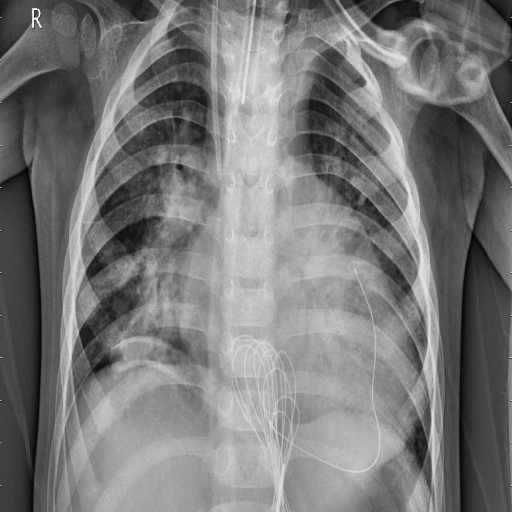
Finding: PNEUMONIA